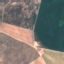
Land use / land cover: AnnualCrop